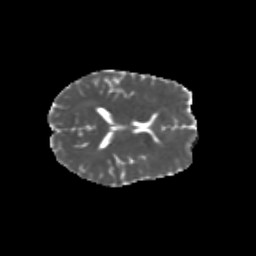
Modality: MD
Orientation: axial
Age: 39
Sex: female
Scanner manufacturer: siemens
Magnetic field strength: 3 T
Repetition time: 1.8 s
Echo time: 0.07 s